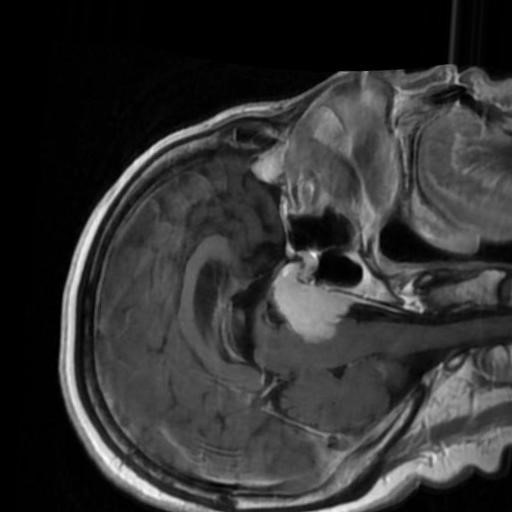
Label: brain_menin